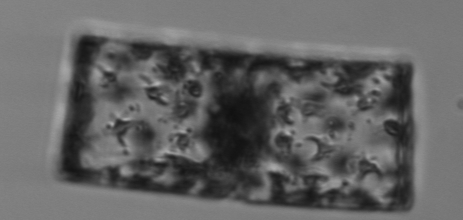
Label: Guinardia_flaccida